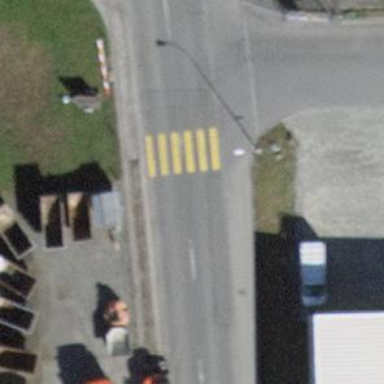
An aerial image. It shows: Marked crossing with zebra stripes on the road.